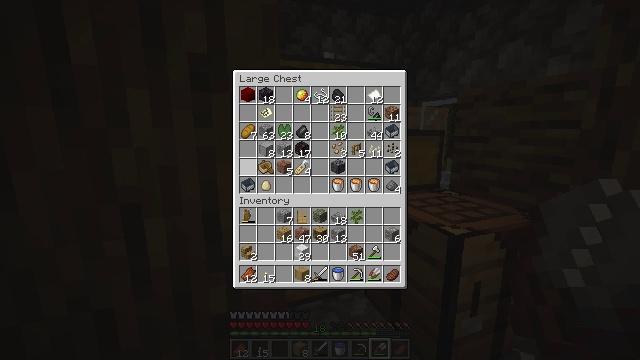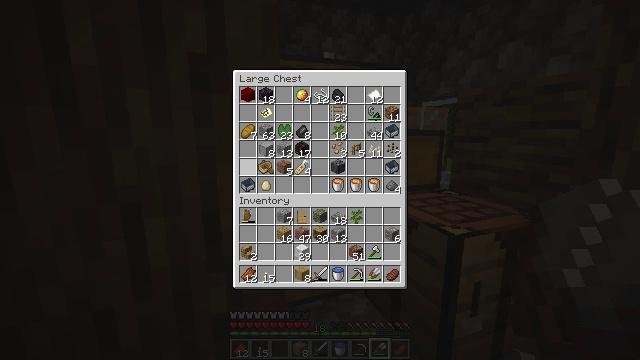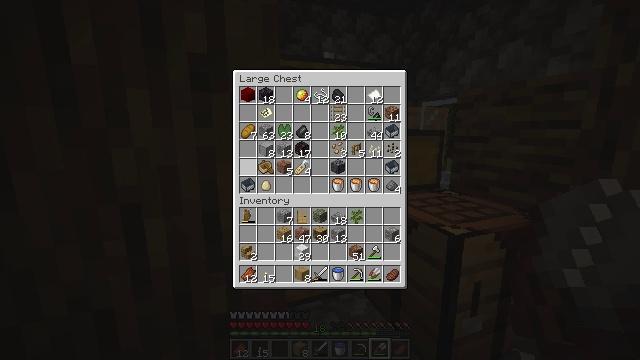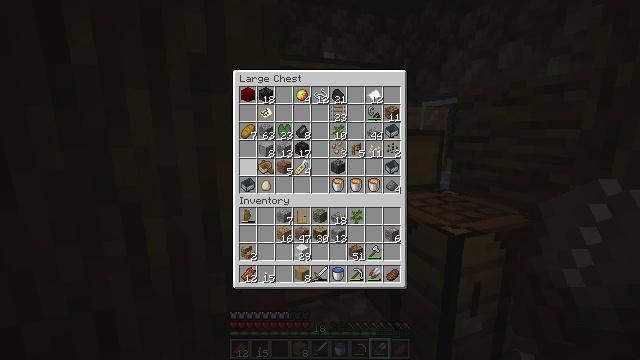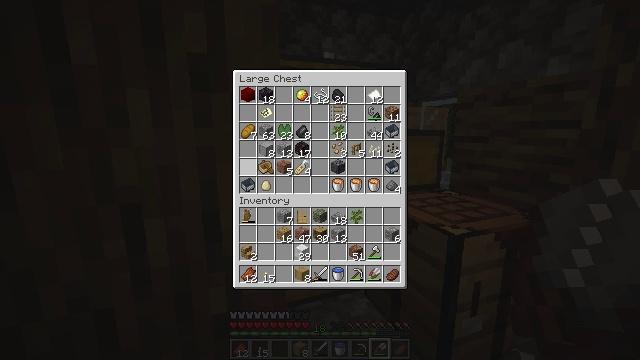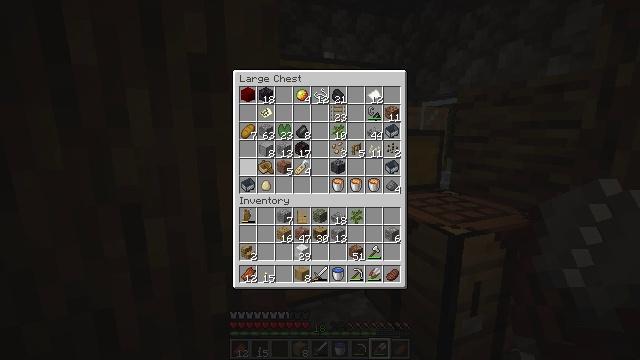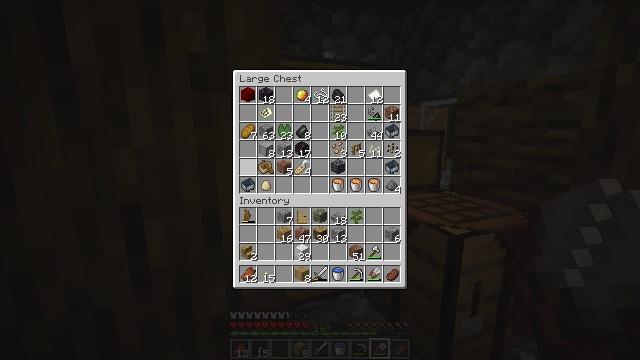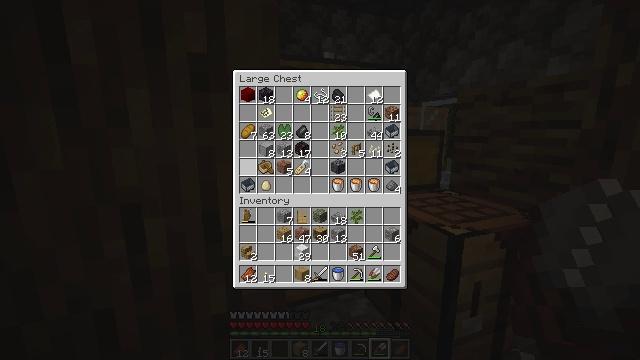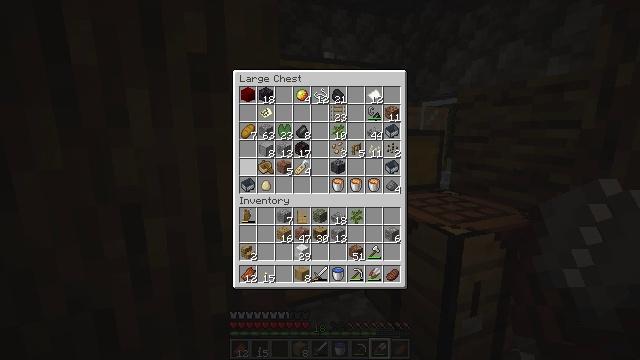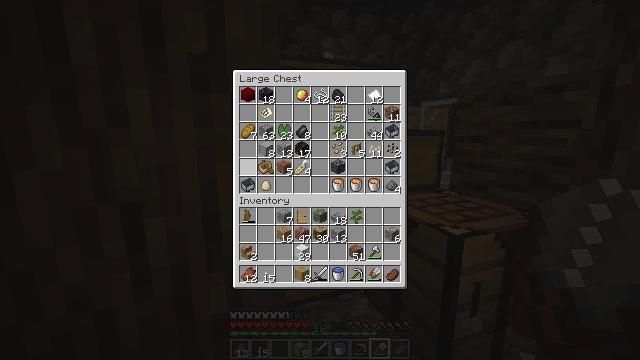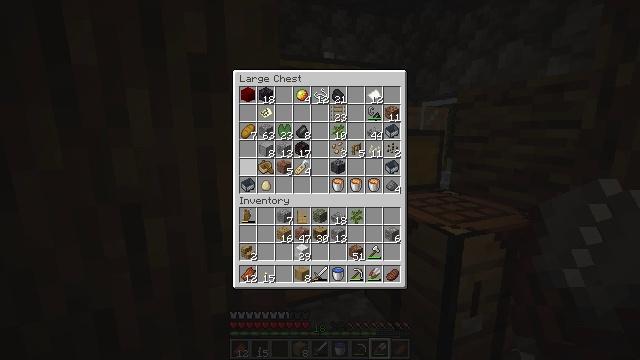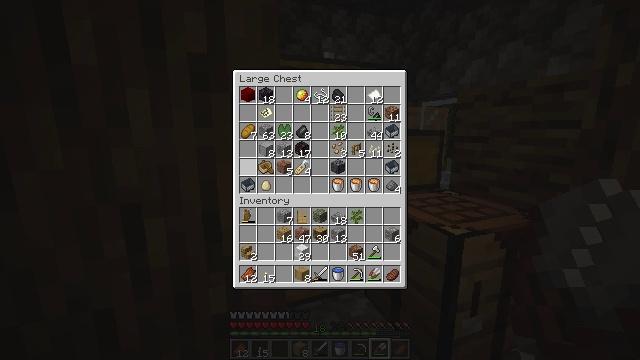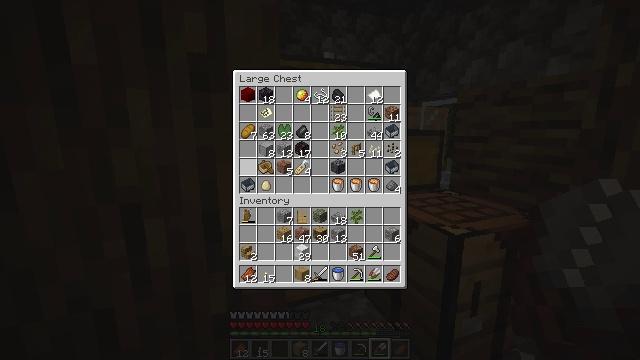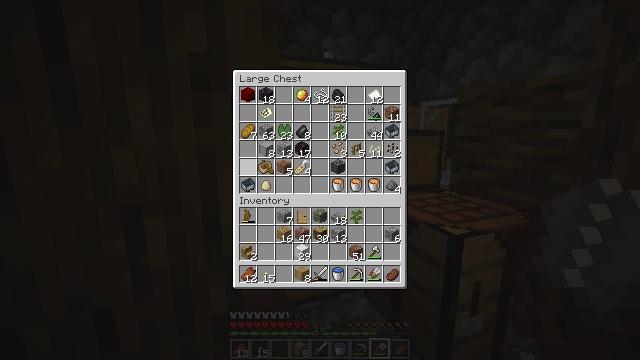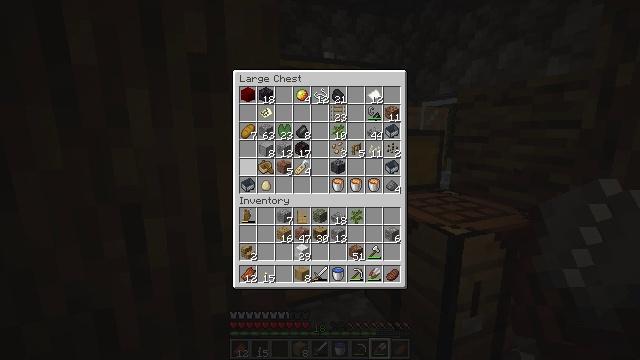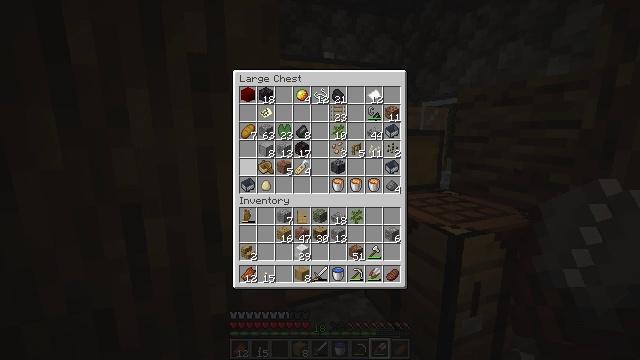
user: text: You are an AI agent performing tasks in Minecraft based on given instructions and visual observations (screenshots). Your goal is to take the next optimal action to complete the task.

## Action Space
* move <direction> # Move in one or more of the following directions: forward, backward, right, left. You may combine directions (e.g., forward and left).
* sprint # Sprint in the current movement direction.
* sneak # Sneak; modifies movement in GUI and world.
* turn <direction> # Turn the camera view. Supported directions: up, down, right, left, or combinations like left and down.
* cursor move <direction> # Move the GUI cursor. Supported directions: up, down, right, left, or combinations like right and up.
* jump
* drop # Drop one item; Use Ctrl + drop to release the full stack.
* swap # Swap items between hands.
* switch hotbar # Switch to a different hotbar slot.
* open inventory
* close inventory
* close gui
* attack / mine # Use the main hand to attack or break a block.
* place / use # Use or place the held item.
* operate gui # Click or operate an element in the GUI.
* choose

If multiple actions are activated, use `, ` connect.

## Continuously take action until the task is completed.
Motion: motion action
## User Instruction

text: Cook beef with the furnace.
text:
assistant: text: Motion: no_op
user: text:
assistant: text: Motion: no_op
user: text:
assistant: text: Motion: no_op
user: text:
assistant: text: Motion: no_op
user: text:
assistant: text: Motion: no_op
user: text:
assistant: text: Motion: no_op
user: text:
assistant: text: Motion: no_op
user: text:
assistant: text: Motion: no_op
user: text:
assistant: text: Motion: no_op
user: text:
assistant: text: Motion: no_op
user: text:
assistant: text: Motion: no_op
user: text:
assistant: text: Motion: no_op
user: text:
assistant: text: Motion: no_op
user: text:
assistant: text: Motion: no_op
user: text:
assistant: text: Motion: no_op
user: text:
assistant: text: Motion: no_op
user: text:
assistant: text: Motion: no_op
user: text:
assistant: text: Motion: no_op
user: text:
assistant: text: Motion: no_op
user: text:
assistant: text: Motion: no_op
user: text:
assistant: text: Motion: no_op
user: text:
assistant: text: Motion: no_op
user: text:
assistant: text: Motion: no_op
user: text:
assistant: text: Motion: no_op
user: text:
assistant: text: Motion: no_op
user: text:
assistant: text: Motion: no_op
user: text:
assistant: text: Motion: no_op
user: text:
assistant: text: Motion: no_op
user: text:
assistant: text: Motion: no_op
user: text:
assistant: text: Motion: no_op